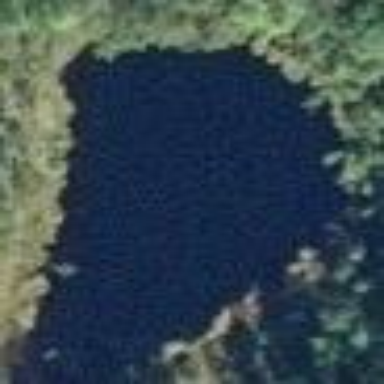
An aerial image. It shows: Serene lake surrounded by nature.